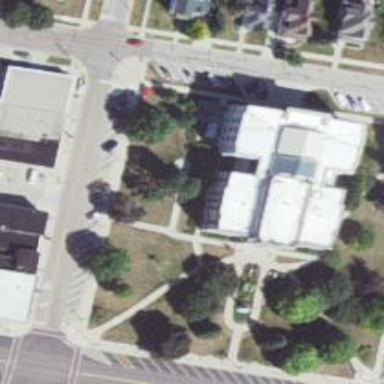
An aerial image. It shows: Courthouse building.